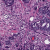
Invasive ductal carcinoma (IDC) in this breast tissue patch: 0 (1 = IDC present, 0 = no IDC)